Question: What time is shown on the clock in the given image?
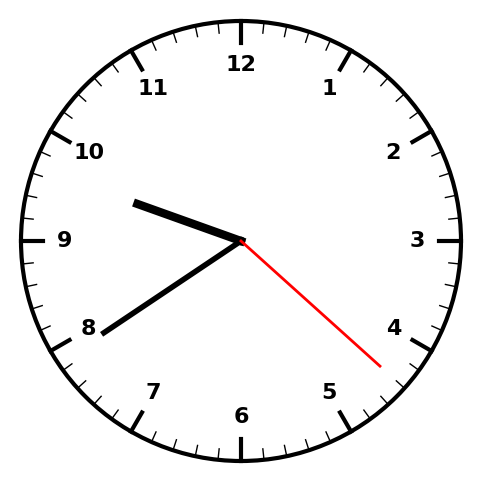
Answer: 09:39:22